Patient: sex M, age 51
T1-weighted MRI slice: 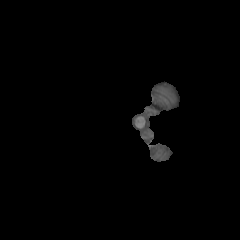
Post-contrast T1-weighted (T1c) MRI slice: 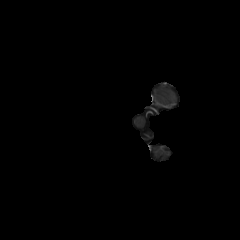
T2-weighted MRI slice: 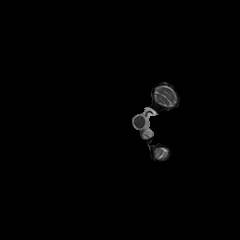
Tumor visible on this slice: no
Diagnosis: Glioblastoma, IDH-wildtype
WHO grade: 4